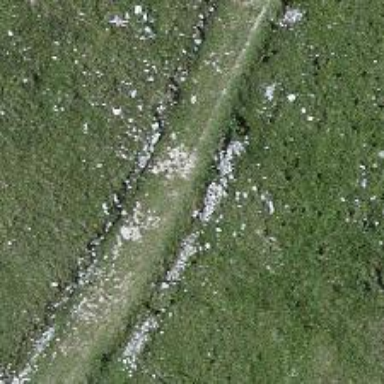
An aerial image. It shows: Path on the ground.